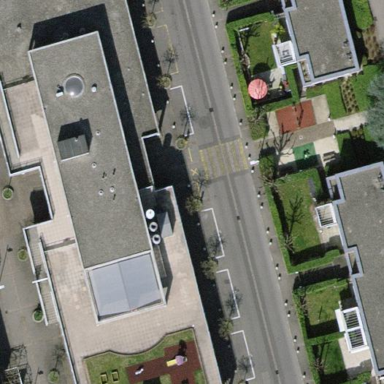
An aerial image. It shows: Building with apartments and flat roof.